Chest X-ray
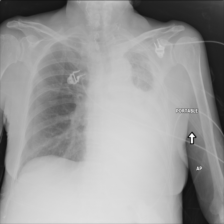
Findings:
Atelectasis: negative
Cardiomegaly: negative
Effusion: positive
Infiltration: negative
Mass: positive
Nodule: negative
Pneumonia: negative
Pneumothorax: negative
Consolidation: negative
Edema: negative
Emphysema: negative
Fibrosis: negative
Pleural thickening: negative
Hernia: negative